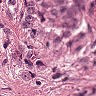
Metastatic tissue present: yes